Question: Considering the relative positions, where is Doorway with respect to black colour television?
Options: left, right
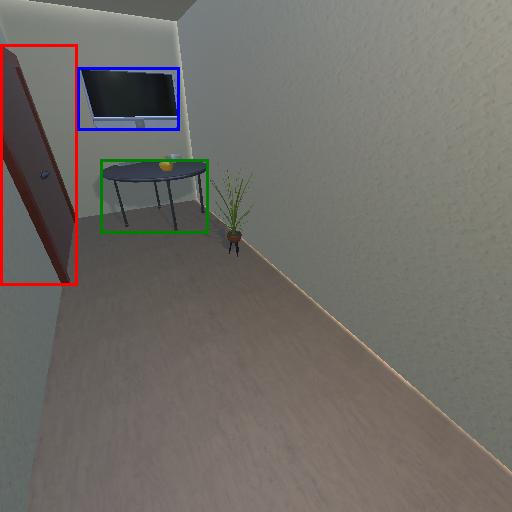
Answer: left